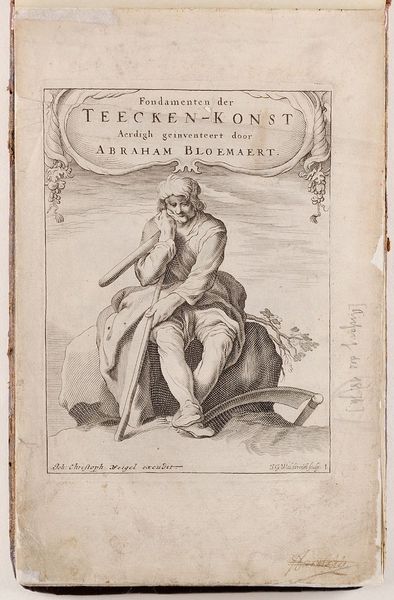
Titel: Titelblatt der Folge 'Fondamenten der Teecken-Konst aerdigh geinverteert door Abraham Bloemaert'
Künstler: Abraham Bloemaert
Standort: Hamburg
Institution: Museum für Kunst und Gewerbe Hamburg
Schlagwörter: akt, mann, sitzen, schwarz, skizze, obst, mensch, stein, gesten, holland, signatur, figur, blatt, bauern, holzschnitt, schrift, papier, grafik, graphik, rast, arbeiter, bauer, fotografie, photographie, buch, denken, druck, druckgraphik, druckgrafik, stich, titel, seite, denker, kupferstich, sense, abraham, flegel, gerippt, dreschflegel, figurenstudie, zeichenkunst, reproduktionen, ideen, temperament, verstand, druckerzeugnisse, bloemaert, körper, armhaltungen, ornamentstich, vorlageblätter, argumentation